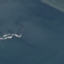
Land use / land cover: SeaLake